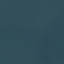
Label: SeaLake